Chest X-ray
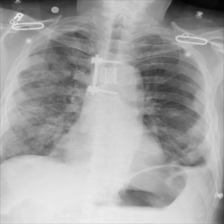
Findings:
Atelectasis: negative
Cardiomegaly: negative
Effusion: negative
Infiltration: negative
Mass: negative
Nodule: negative
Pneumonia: negative
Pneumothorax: negative
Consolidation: negative
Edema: negative
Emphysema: negative
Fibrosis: negative
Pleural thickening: negative
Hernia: negative